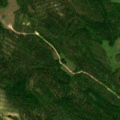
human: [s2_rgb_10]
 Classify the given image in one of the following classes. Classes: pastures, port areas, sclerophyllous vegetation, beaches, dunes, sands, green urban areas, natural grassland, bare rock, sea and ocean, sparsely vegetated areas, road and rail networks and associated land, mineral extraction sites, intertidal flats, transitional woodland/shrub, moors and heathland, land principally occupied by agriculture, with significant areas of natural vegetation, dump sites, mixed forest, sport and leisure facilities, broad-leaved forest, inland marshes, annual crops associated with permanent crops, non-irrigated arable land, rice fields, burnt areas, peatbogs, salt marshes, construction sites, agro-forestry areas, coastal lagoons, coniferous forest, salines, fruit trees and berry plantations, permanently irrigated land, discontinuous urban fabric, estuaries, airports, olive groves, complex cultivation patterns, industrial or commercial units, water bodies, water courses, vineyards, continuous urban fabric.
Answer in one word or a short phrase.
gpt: coniferous forest